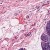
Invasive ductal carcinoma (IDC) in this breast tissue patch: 0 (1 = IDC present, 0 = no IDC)